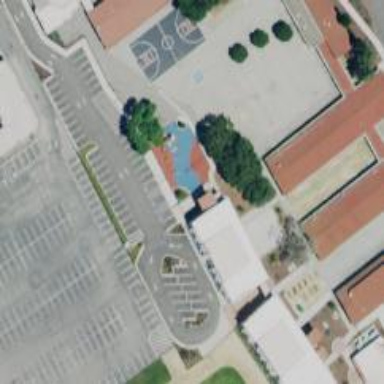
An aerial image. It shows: Asphalt schoolyard for leisure land.